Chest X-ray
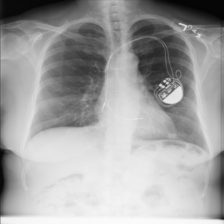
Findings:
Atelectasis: negative
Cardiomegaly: negative
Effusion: negative
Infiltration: negative
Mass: negative
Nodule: positive
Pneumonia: negative
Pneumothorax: negative
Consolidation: negative
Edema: negative
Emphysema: negative
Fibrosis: negative
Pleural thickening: negative
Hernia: negative